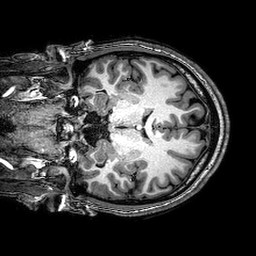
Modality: T1w
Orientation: coronal
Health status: healthy
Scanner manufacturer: philips
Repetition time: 0.008319 s
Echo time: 0.00382 s